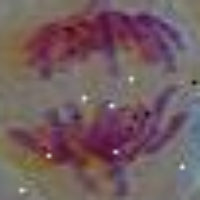
Label: anaphase